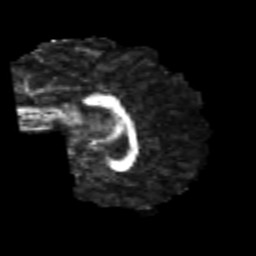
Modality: FA
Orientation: sagittal
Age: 24
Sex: male
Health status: healthy
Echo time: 0.074 s